Interaction volume radius: 5 \u00c5
Interaction volume height: 20 \u00c5
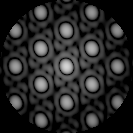
Disorder parameter: 0.007057